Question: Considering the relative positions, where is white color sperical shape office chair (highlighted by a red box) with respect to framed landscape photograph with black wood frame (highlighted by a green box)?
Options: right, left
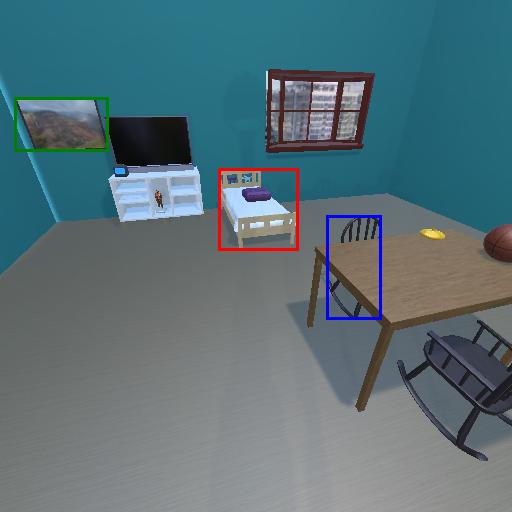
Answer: right